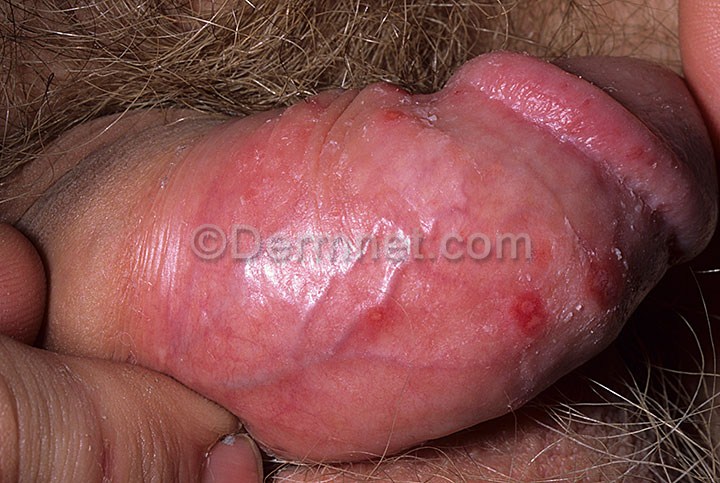
Disease: Herpes HPV and other STDs Photos